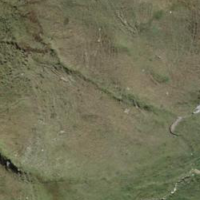
EUNIS habitat code: 26
Species observed at this site:
Marmota marmota